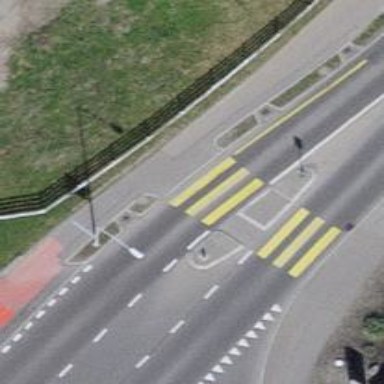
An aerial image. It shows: Pedestrian crossing with zebra markings on footway.